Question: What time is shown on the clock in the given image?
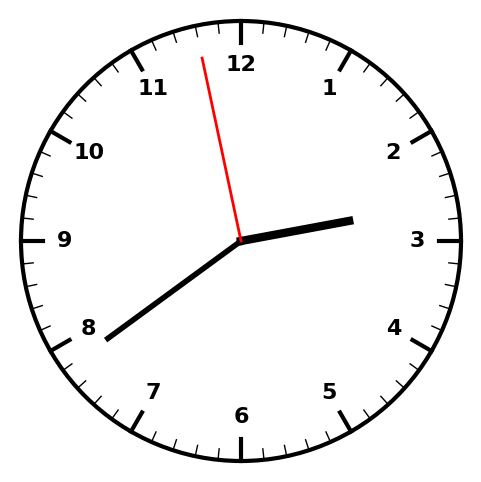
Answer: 02:38:58